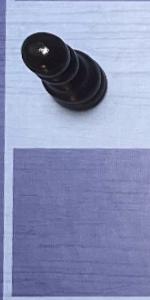
Label: Empty